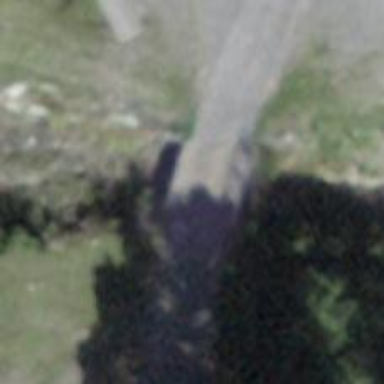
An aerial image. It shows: Unclassified road with bridge.